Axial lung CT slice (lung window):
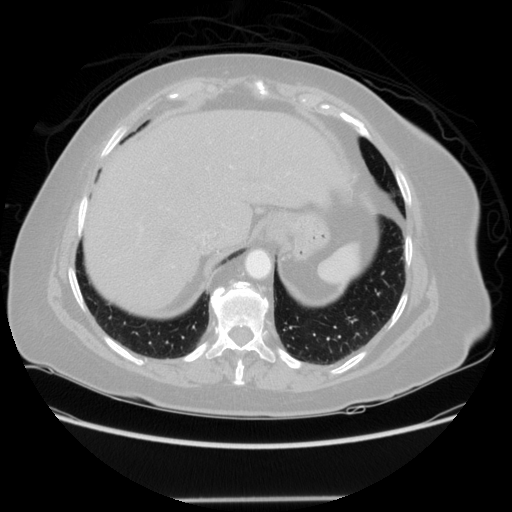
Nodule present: no